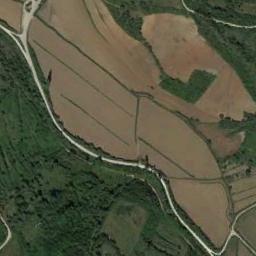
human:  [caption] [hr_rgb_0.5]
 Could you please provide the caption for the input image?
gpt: A large layer of brown and green mixed terraces with several winding narrow paths .

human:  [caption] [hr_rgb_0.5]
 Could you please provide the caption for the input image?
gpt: There is a dirt road on the terrace .

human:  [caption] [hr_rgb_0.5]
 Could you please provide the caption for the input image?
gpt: There is a winding path through the green terraces .

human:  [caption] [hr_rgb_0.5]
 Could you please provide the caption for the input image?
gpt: The bare and green terrace is next to some trees .

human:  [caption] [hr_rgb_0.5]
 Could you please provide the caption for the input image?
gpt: There are green meadows beside the yellow terraces .